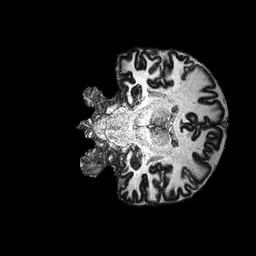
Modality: MP2RAGE
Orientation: coronal